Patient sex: M
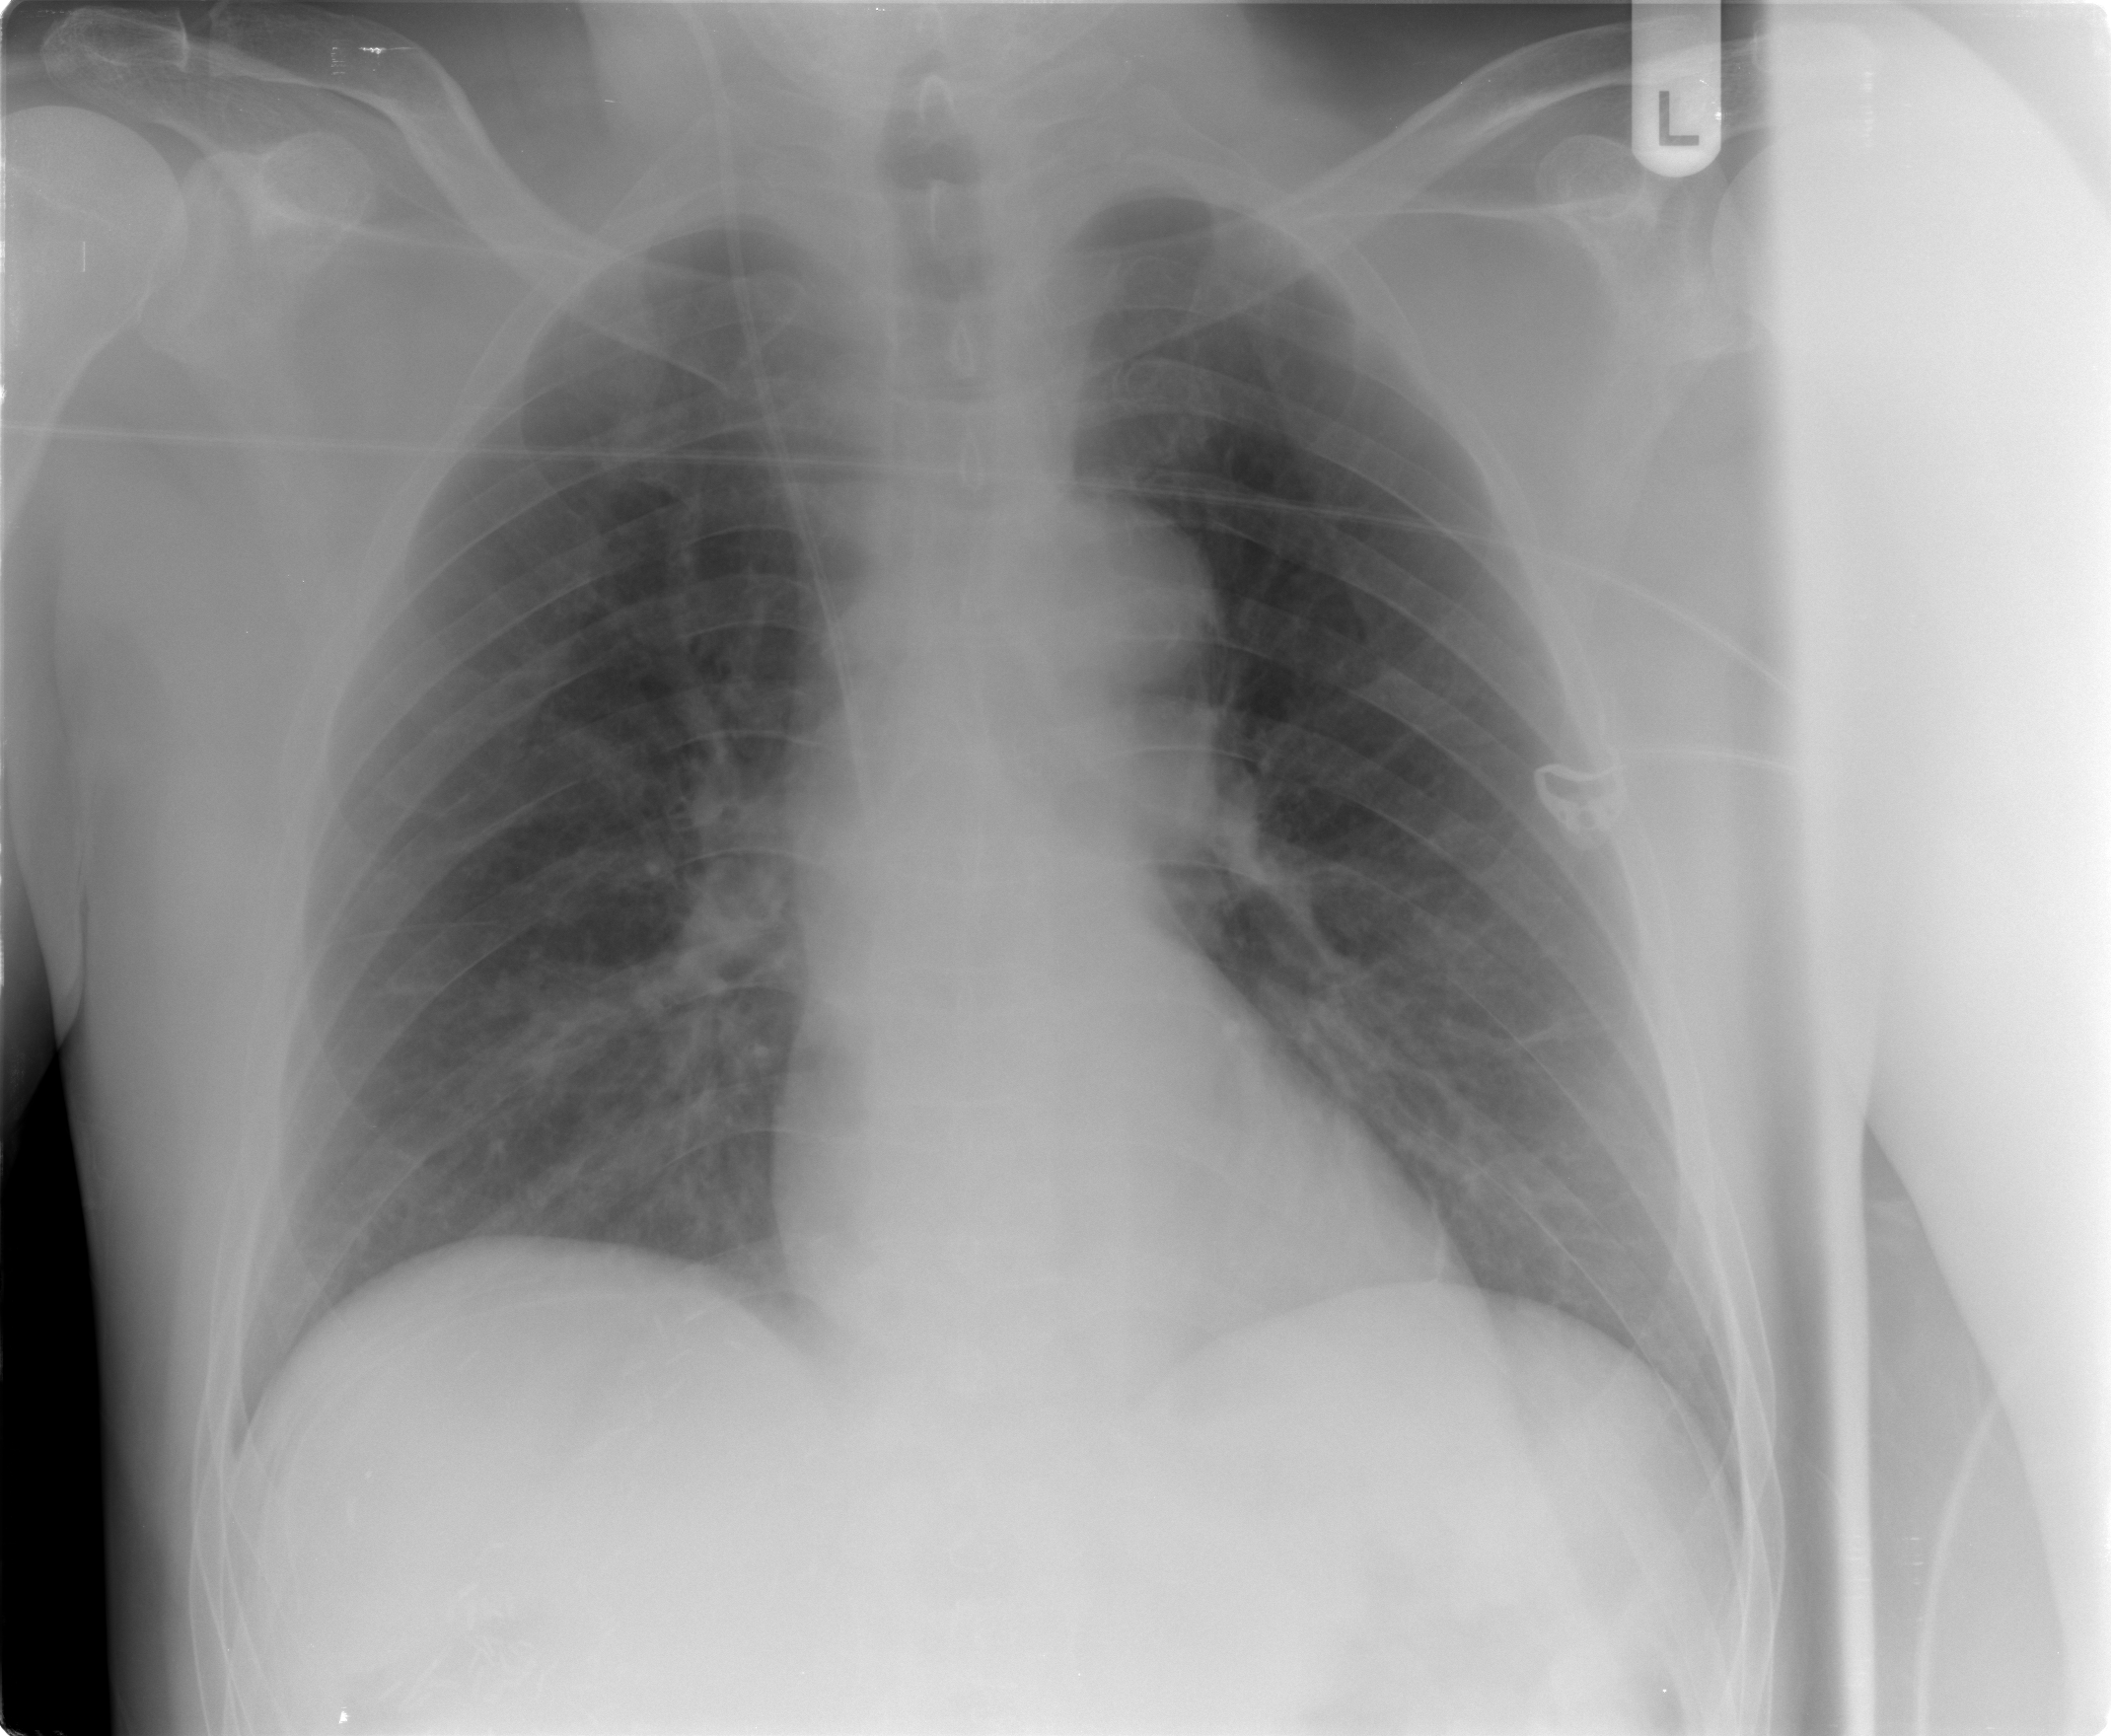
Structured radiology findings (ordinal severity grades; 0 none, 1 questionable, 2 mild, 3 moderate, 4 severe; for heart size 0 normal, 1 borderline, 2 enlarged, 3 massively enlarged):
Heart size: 0
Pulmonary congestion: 0
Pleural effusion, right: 0
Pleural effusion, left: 0
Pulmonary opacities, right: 0
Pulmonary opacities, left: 0
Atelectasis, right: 2
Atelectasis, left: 2